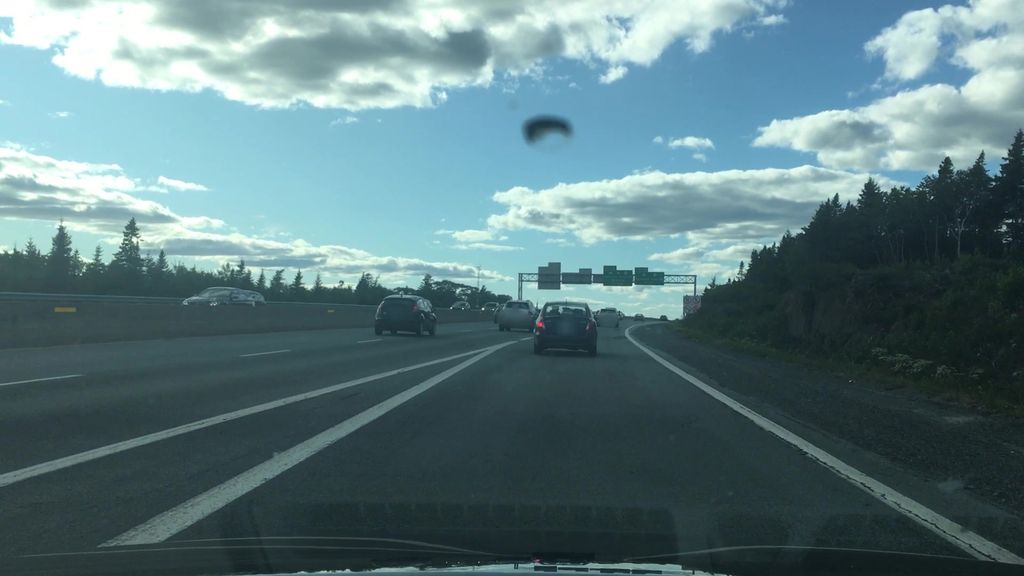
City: halifax